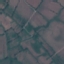
Land use / land cover: Pasture